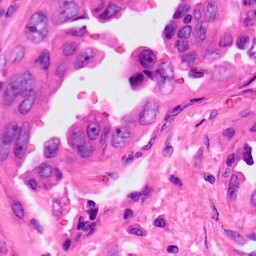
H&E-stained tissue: Lung